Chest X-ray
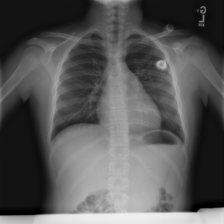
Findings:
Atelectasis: negative
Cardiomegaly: negative
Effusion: negative
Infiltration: negative
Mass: negative
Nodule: negative
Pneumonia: negative
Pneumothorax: negative
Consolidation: negative
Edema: negative
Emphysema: negative
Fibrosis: negative
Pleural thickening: negative
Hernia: negative